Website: bh-photo
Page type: customer-info-address
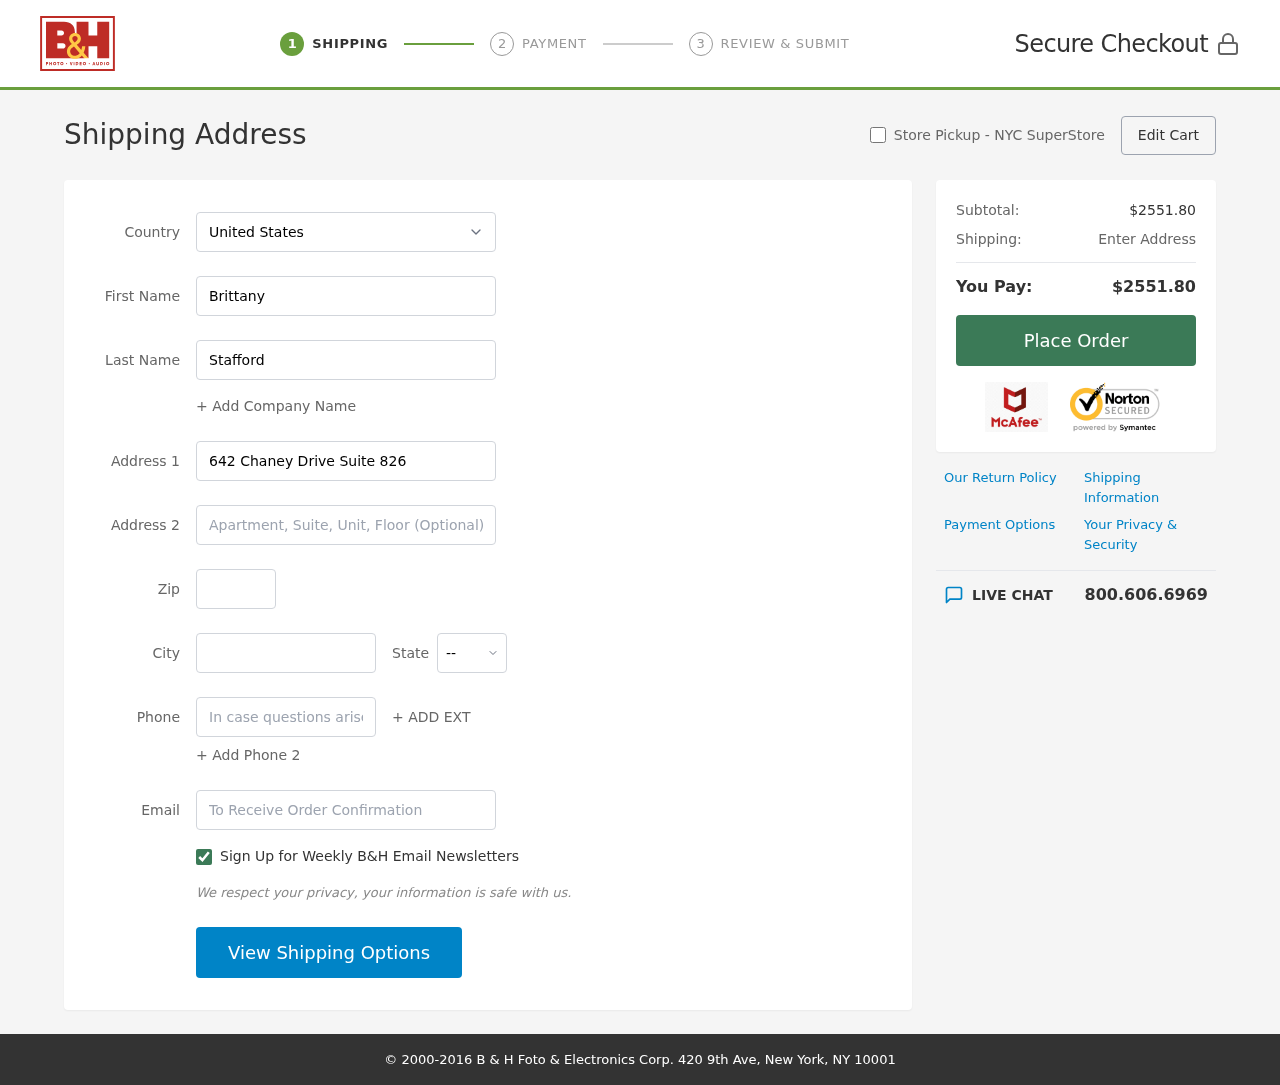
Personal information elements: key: PII_CITY
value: Fisherbury
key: PII_COUNTRY
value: United States
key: PII_EMAIL
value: brittany.stafford@hotmail.com
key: PII_FIRSTNAME
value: Brittany
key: PII_LASTNAME
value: Stafford
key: PII_PHONE
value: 3807833427
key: PII_POSTCODE
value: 06012
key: PII_STATE_ABBR
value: WI
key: PII_STREET
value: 642 Chaney Drive Suite 826
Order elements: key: ORDER_SUBTOTAL
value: $2551.80
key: ORDER_TOTAL
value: $2551.80